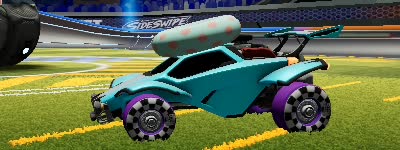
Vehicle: octane